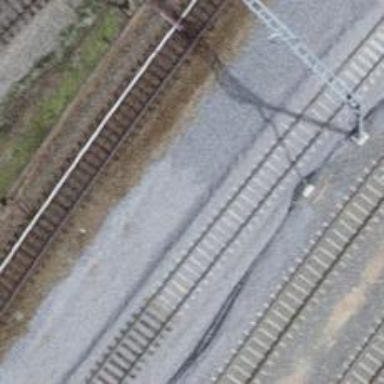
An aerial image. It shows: Siding railway track with electrified contact line.